Question: I am trying to write a code that, based on an input dataset, can print a grouped bar chart corresponding to the data set. The dataset can have different scenarios, and each scenario can have different methods. I want to print a group of bars (representing the different methods) for each scenario (see picture below for an example).

The problem is that neither the number of methods nor the number of scenarios are fixed. I cannot figure out how to make my code adapt to different situations. so far my code reads the data set and creates a dictionary where the keys are the different methods, and the values are dictionaries of the scenarios as key and the final value as values.
Example
'''
my_dict = {method1: {scenario1: value1, scenario2: value2, ...}, method2: {scenario1: value1, scenario2: value2, ...}}
'''
I just cannot figure out how to use this dictionary to plot my data. I know that usually I would need to define my categories lists(methods in the example above) but since the number of lists (methods) is variable, I am stuck and don't know how to move from here. Any help will be highly appreciated!
I couldn't figure out how to use my nested dictionary to define the different sets to plot.
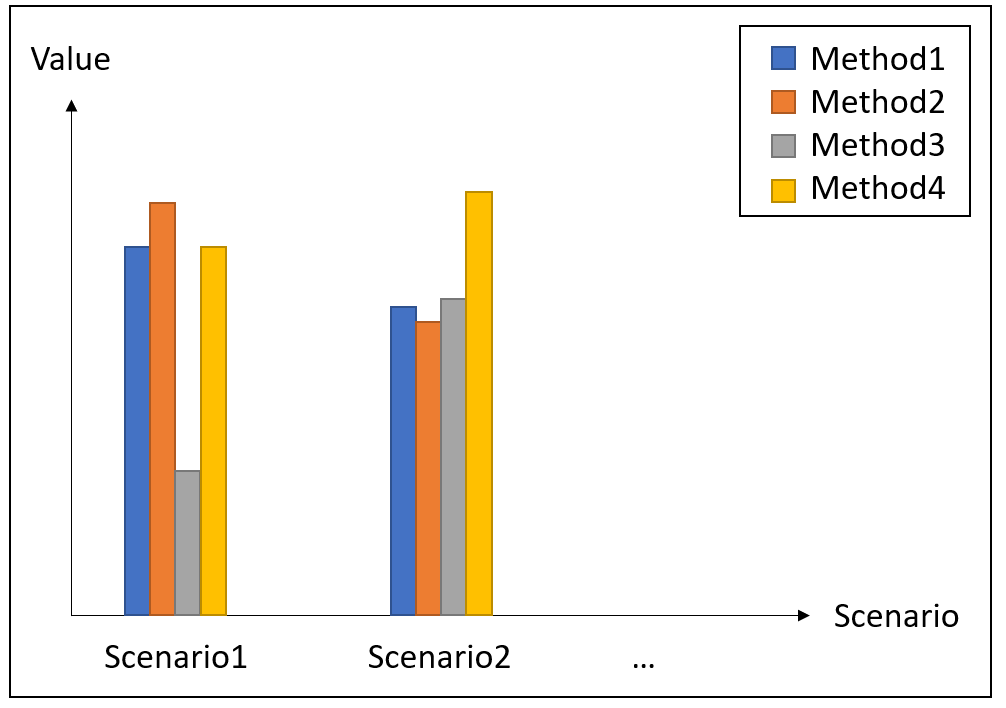
Answer: '''
import seaborn as sns
my_dict = pd.DataFrame({'method1': {'scenario1': 10, 'scenario2': 20, 'scenario3': 1}, 'method2': {'scenario1': 15, 'scenario2': 5, 'scenario3': 1.5}})
my_dict = my_dict.reset_index()
df = my_dict.melt(id_vars='index')
g = sns.catplot(data=df, x="index", y="value", hue="variable", kind="bar")
'''
This gives me the follow plot:
<URL>